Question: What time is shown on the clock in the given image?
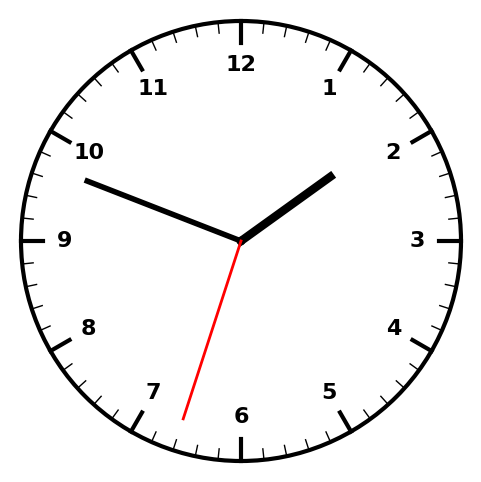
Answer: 01:48:33